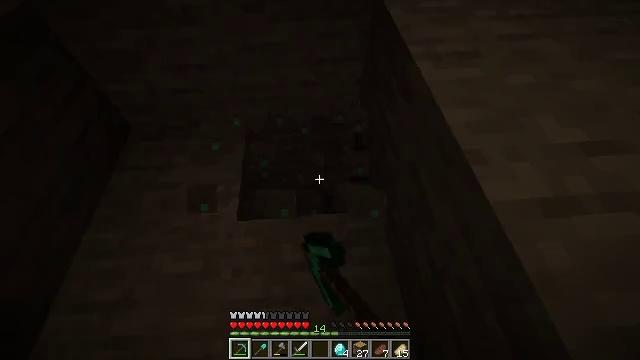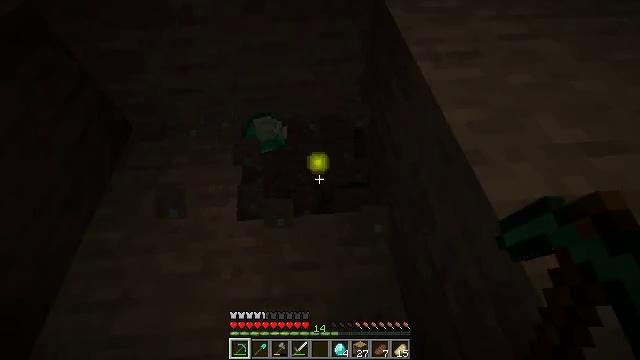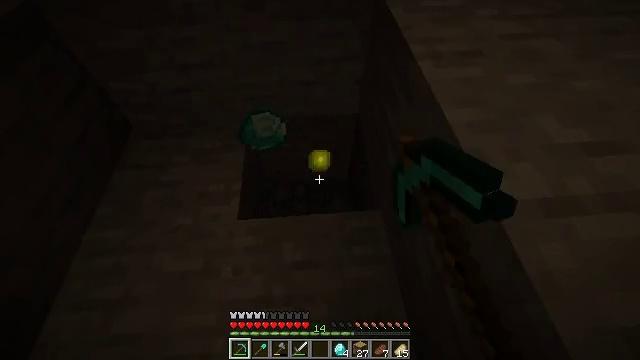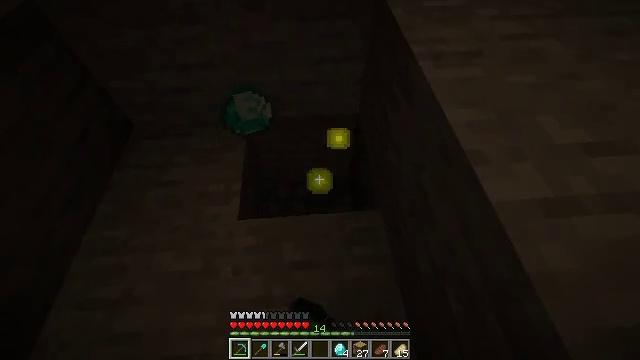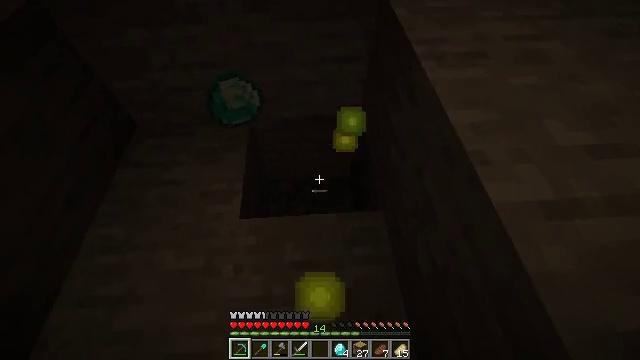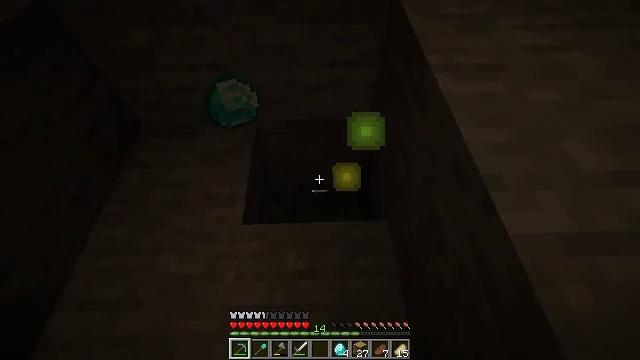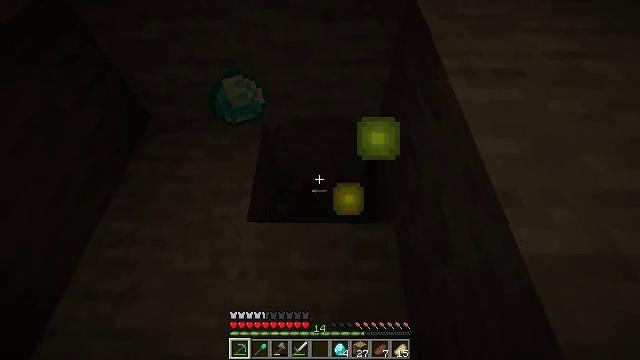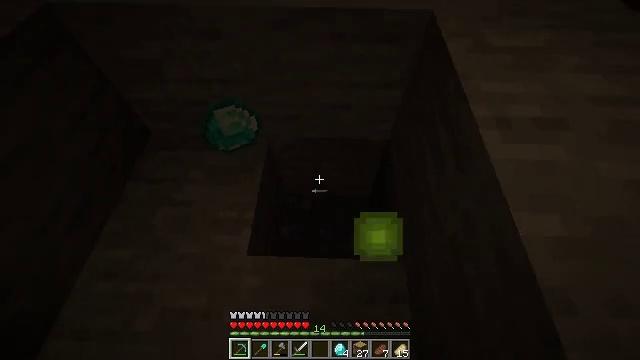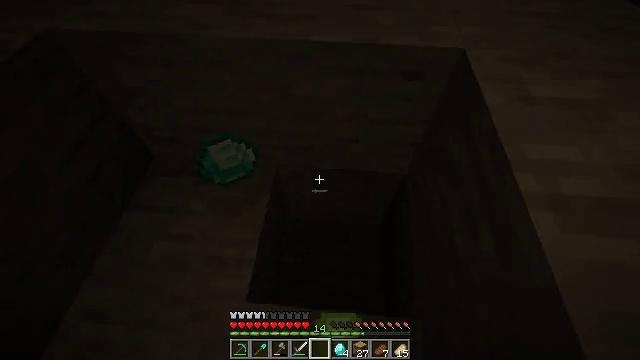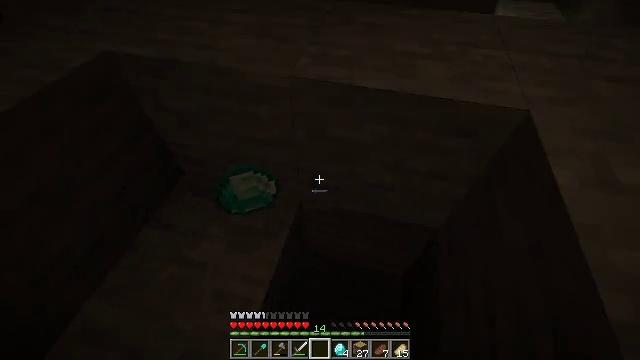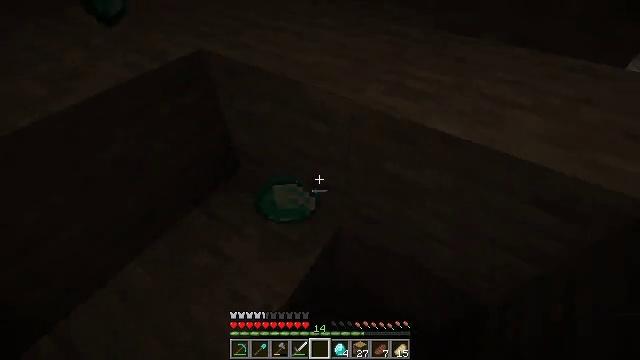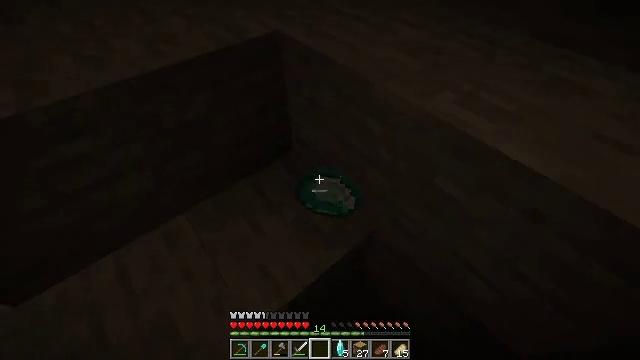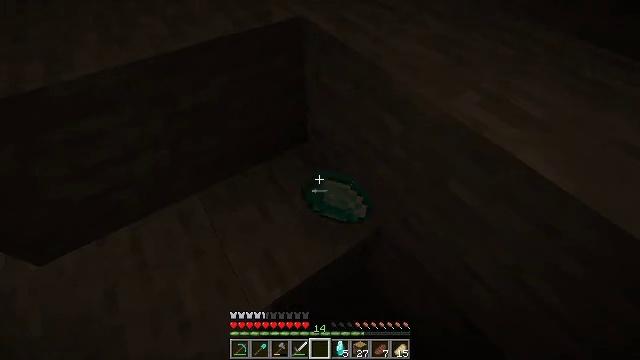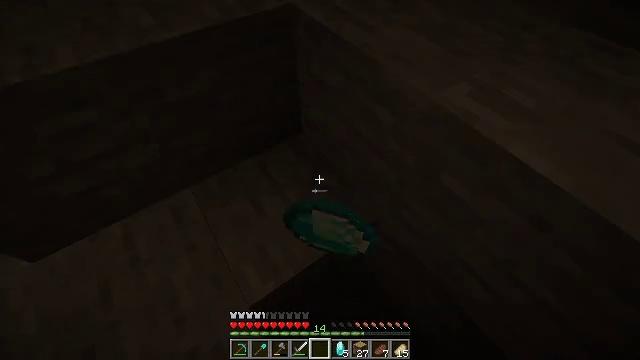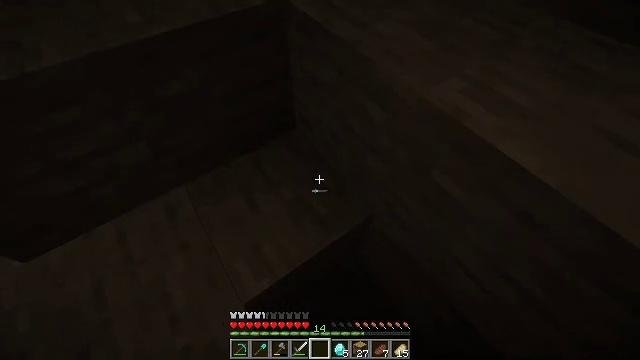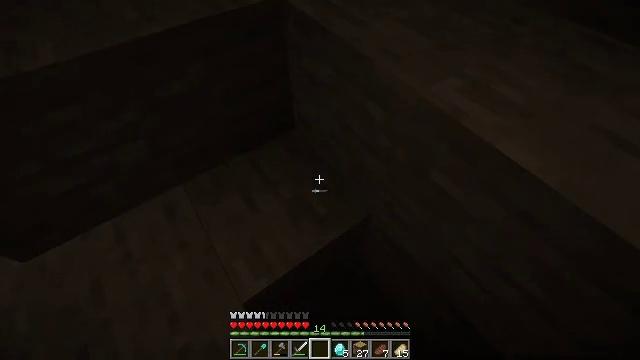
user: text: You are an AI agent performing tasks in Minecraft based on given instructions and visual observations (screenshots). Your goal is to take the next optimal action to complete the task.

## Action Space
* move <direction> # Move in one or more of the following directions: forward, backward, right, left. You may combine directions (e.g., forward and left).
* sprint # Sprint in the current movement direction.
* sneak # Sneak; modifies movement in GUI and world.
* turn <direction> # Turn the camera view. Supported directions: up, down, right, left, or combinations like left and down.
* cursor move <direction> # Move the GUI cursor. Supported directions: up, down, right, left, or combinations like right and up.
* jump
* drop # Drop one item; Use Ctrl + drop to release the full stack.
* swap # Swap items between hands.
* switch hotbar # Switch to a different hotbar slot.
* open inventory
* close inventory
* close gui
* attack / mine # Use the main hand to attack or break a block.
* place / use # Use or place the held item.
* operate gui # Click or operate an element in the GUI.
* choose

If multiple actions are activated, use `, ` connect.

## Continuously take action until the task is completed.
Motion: motion action
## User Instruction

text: Interact with the crafting table to make a torch.
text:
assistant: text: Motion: attack / mine
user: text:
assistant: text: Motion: attack / mine
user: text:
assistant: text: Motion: attack / mine
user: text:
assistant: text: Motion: no_op
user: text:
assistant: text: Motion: move forward, turn left
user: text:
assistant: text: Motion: move forward, turn left and down
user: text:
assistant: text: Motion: move forward, turn left
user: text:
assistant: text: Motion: move forward, turn left and up, switch to hotbar 5
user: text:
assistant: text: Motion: move forward, turn left and up, switch to hotbar 5
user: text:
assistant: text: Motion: turn left and up, switch to hotbar 5
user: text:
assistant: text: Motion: turn left and down, switch to hotbar 5
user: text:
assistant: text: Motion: turn left and down
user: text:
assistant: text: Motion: turn down, use / place
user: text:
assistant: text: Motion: turn down, use / place
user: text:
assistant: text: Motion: use / place
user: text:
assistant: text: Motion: turn down
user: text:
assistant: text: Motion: turn right and down
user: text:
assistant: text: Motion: move back, turn right and down
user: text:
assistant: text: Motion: move back, turn right and down
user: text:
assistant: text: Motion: move back, turn right and down
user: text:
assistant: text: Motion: move back, turn right and down
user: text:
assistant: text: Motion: turn down
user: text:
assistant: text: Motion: turn down
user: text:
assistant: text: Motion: no_op
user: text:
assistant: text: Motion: no_op
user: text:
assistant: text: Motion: no_op
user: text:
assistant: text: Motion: no_op
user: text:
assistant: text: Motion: no_op
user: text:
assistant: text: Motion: open inventory
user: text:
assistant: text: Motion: open inventory